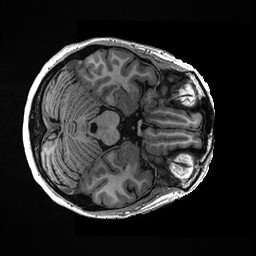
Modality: T1w
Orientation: axial
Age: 42
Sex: female
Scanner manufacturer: ge
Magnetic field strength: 3 T
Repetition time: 0.006952 s
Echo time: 0.00292 s